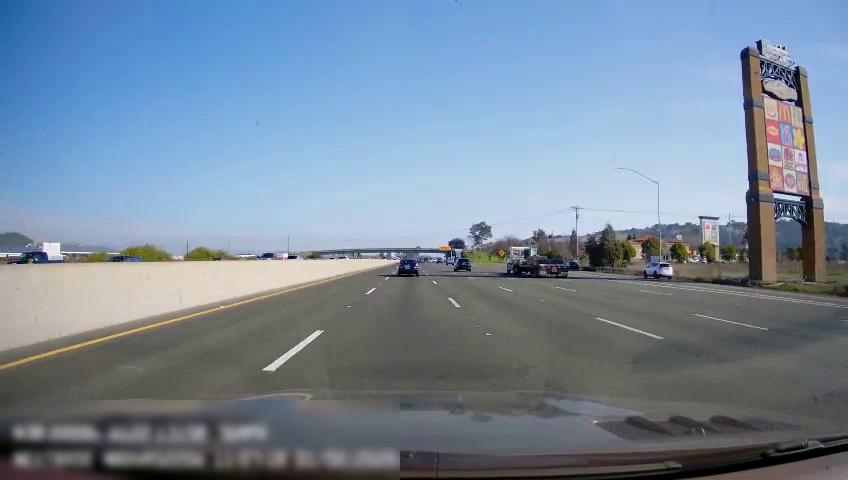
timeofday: Day
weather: Sunny
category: Drivable Space
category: Vehicles | Car
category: Vehicles | SUV
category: Vehicles | Truck
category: Vehicles | Other LV
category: Vehicles | SUV
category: Vehicles | Car
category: Vehicles | Truck
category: Vehicles | Truck
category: Vehicles | SUV
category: Lanes | Current Lane
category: Lanes | Alternate Lane
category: Lanes | Current Lane
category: Lanes | Alternate Lane
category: Lanes | Alternate Lane
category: Lanes | Alternate Lane
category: Lanes | Alternate Lane
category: Lanes | Alternate Lane
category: Lanes | Alternate Lane
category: Traffic | Signs